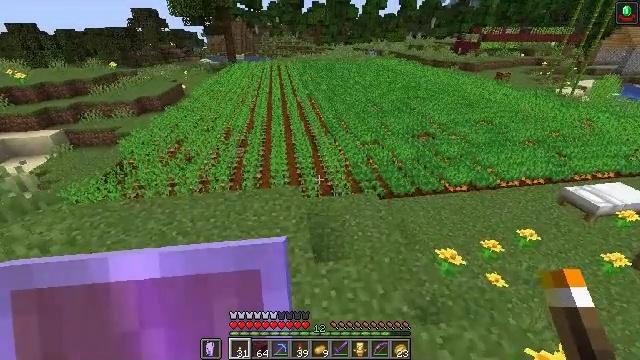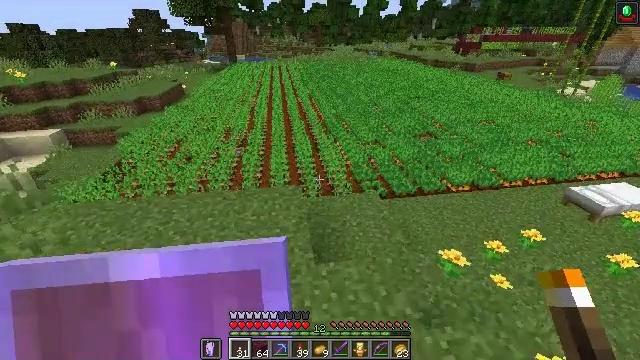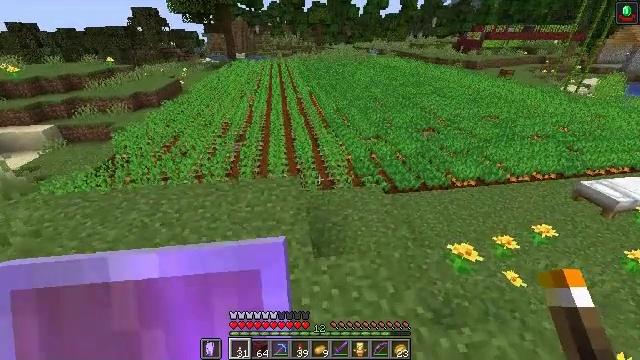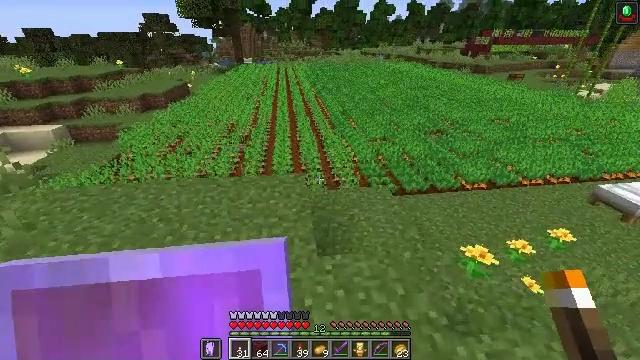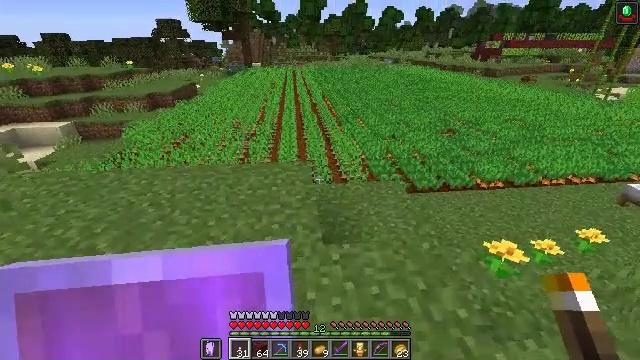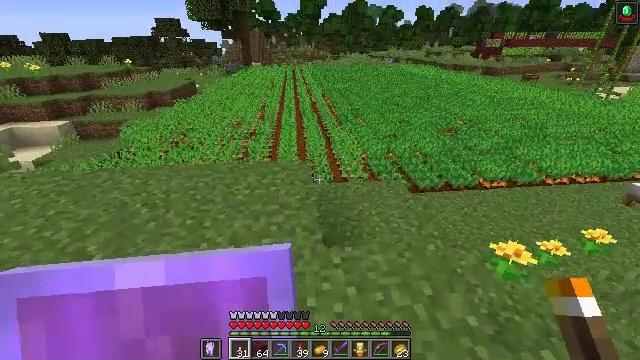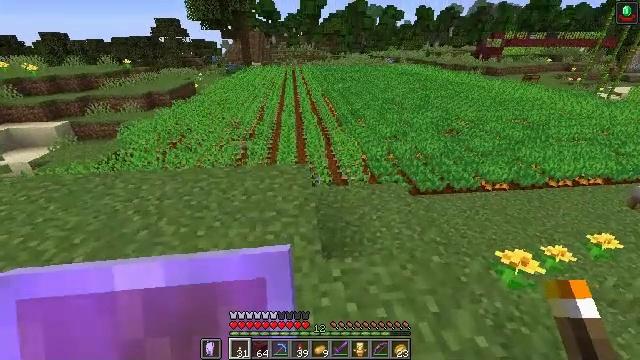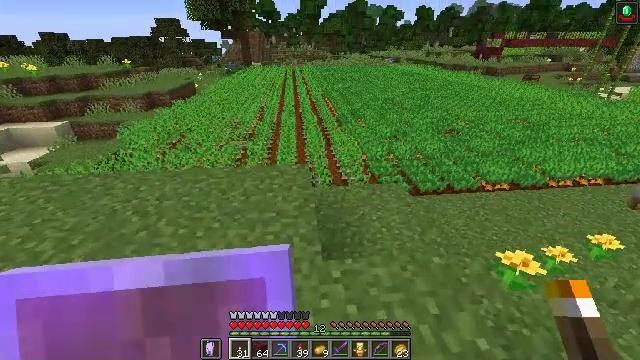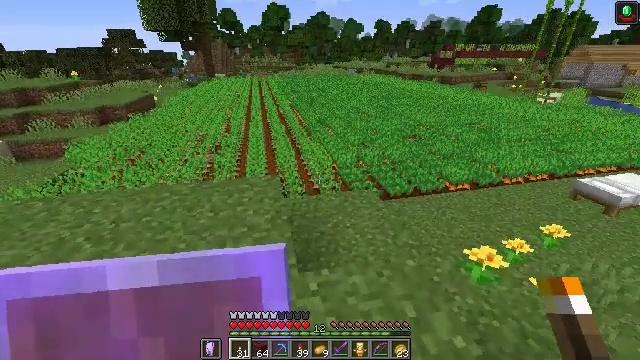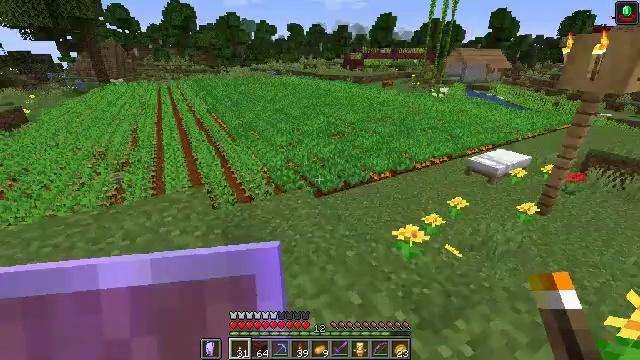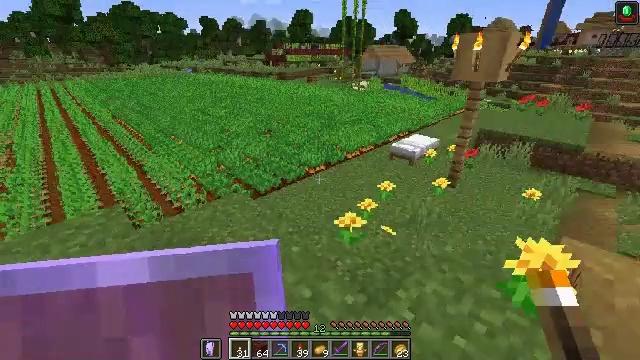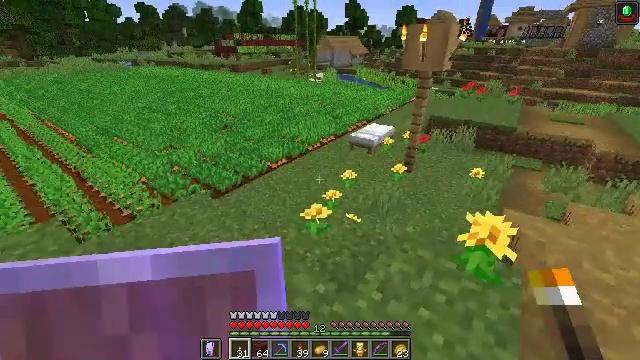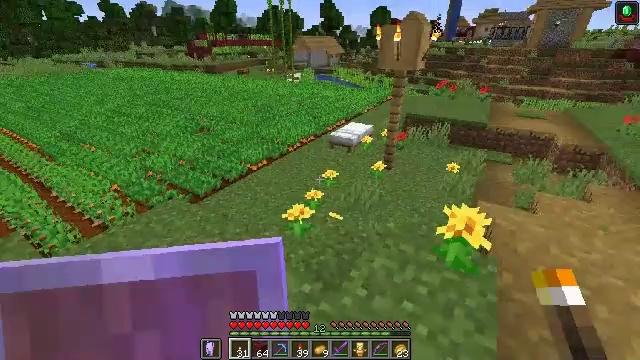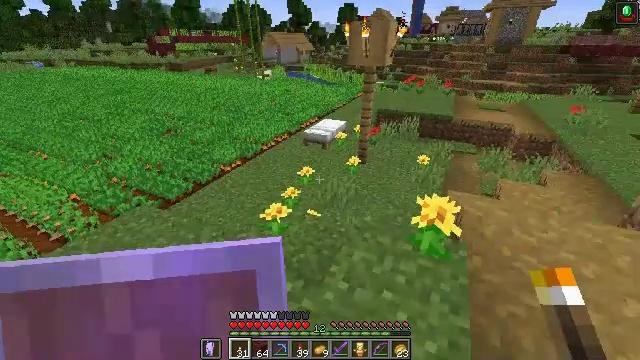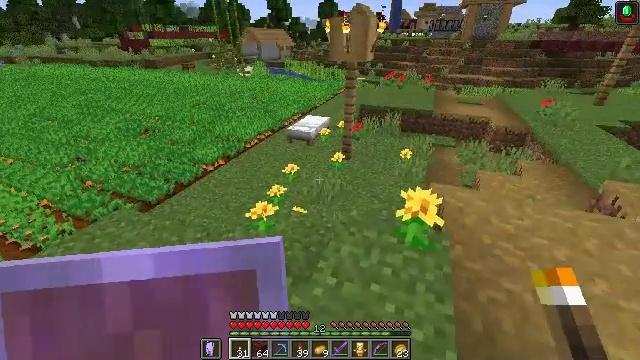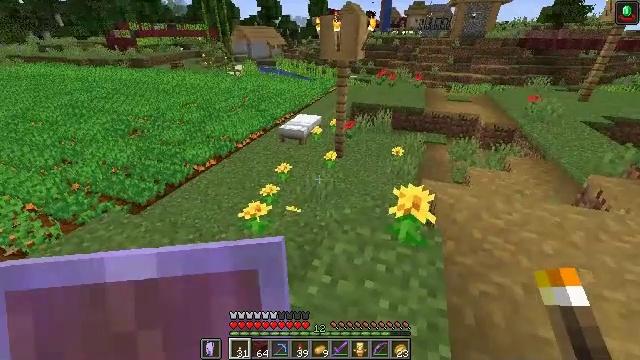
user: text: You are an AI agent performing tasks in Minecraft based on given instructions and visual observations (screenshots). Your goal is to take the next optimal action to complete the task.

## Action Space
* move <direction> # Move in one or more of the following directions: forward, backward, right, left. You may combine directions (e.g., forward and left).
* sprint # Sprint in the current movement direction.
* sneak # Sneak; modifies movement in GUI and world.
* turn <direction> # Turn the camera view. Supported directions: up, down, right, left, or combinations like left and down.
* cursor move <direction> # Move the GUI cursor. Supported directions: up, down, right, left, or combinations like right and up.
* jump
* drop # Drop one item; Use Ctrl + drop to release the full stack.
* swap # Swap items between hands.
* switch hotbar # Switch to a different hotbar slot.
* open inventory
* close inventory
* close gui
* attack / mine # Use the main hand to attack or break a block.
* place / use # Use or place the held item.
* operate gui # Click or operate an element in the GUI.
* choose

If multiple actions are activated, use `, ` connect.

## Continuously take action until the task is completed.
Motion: motion action
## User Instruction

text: Craft cooked mutton using raw mutton and a heat source.
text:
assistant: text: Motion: no_op
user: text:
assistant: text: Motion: no_op
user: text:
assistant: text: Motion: turn left and up
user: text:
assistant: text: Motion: turn left and up
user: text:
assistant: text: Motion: no_op
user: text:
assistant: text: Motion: no_op
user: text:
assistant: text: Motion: no_op
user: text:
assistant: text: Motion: turn right and up
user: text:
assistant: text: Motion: turn right
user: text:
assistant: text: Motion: turn right
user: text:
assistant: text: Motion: turn right and down
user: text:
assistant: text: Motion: turn right
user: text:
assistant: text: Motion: turn right
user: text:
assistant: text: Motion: turn right
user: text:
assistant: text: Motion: turn right
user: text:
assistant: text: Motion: no_op
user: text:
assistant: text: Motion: no_op
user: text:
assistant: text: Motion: turn right
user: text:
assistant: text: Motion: turn right
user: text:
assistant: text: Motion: no_op
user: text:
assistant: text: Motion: move forward
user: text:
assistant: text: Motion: move forward
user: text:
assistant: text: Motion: move forward
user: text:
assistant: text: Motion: move forward
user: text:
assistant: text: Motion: move forward
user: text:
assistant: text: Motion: move forward
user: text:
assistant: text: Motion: move forward, turn right
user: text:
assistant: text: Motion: move forward
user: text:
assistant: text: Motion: move forward
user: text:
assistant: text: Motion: move forward